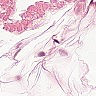
Metastatic tissue present: no